Field crop: maize
Growth stage: 2
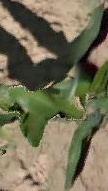
Species: maize